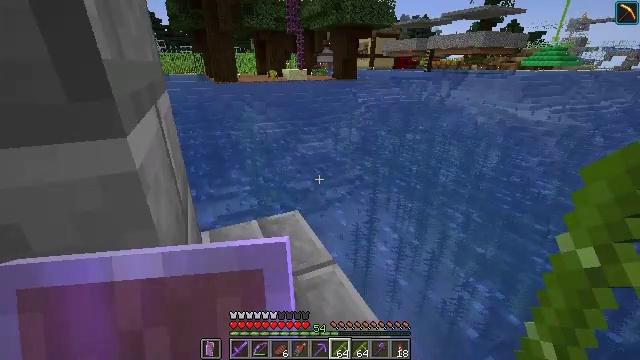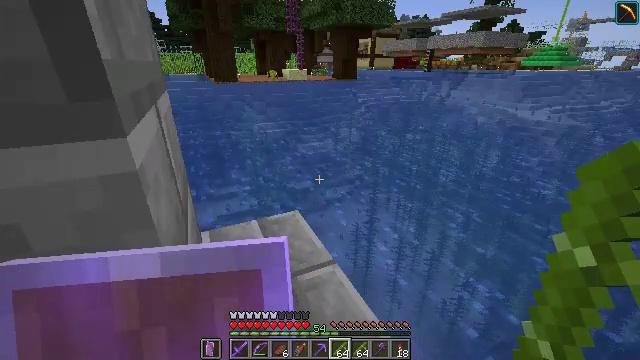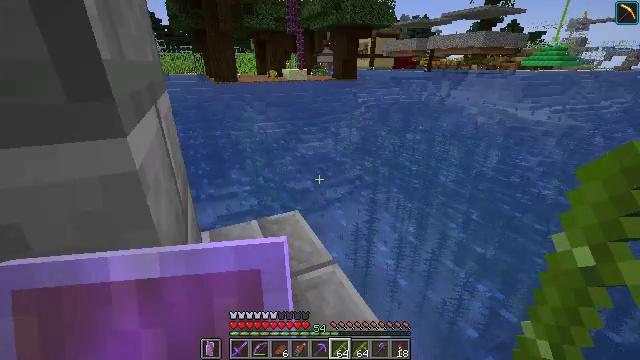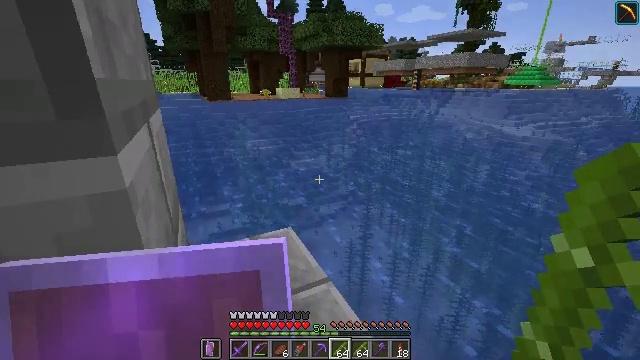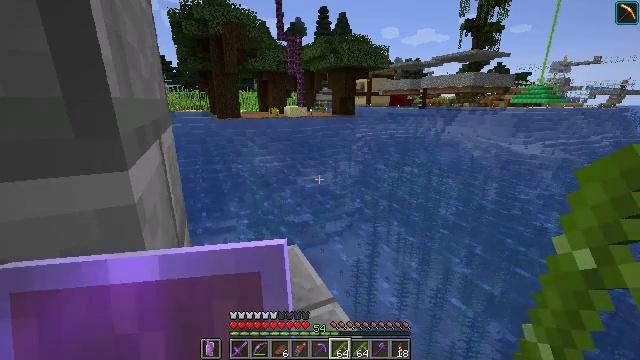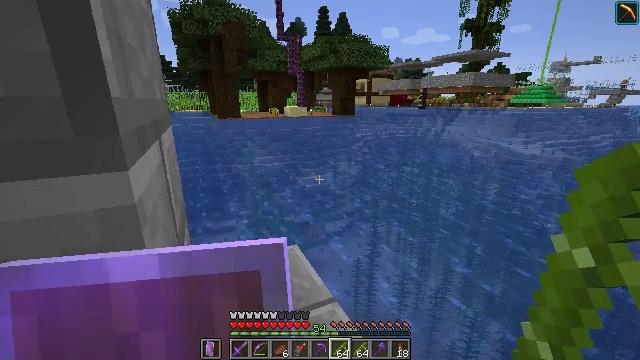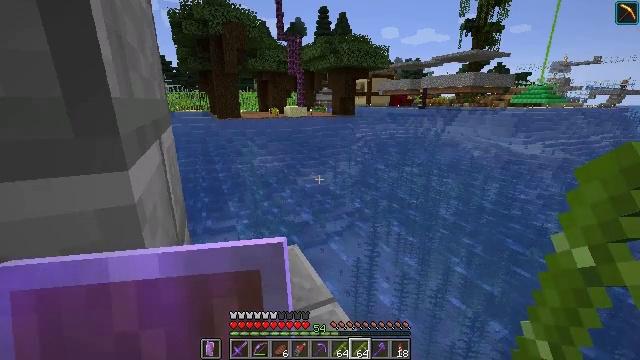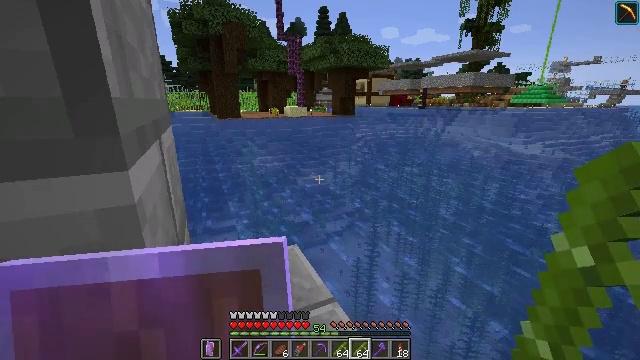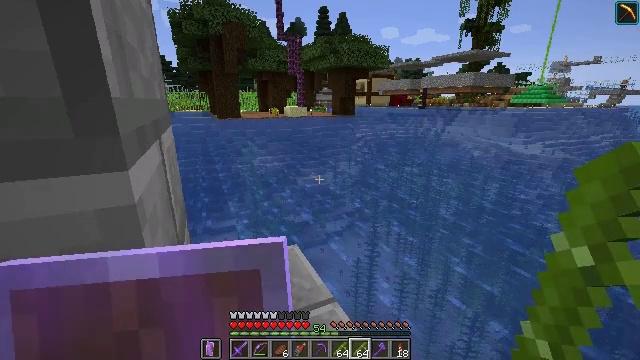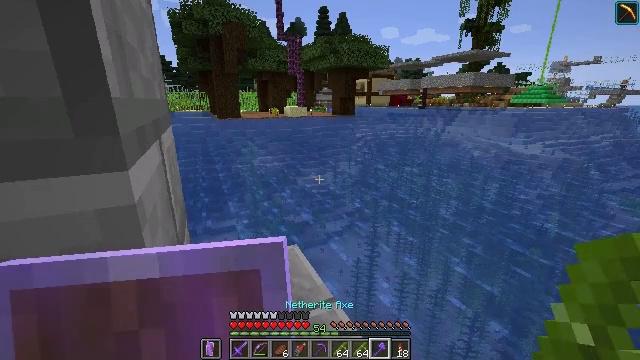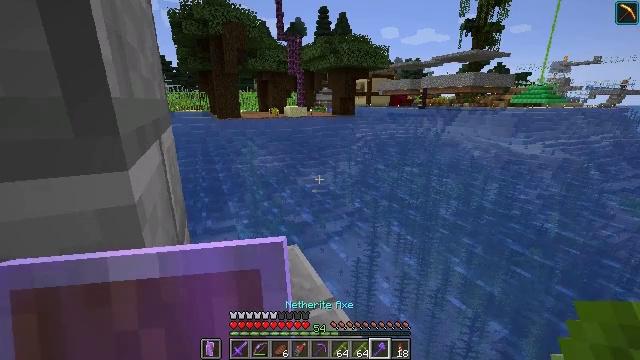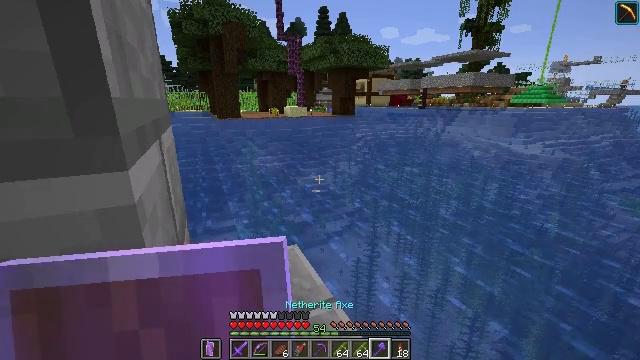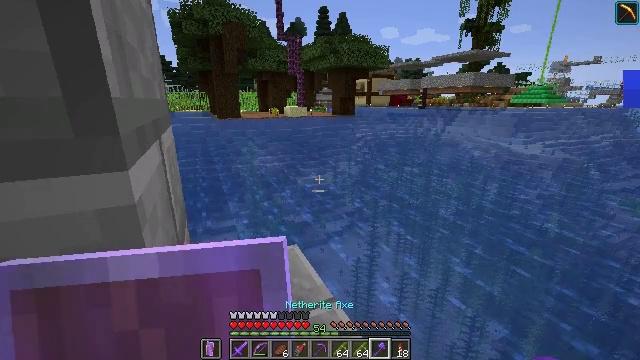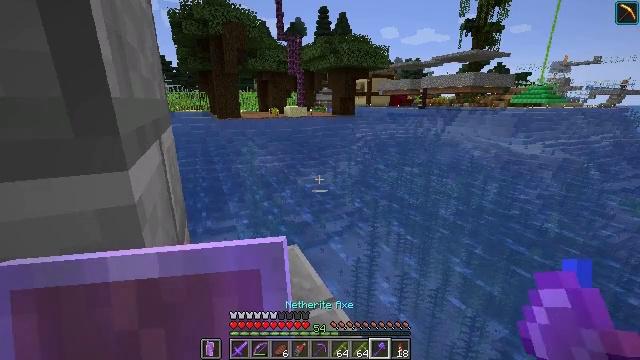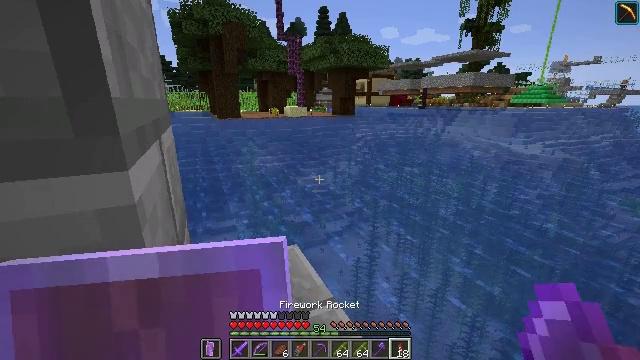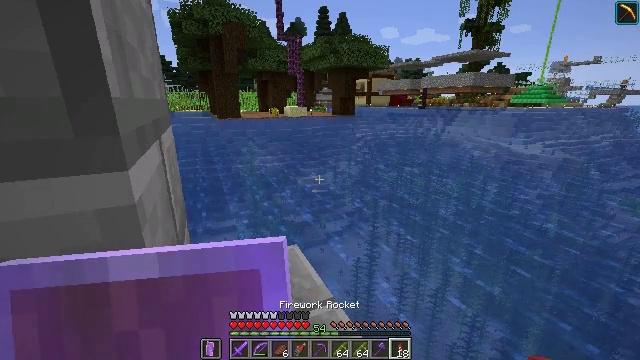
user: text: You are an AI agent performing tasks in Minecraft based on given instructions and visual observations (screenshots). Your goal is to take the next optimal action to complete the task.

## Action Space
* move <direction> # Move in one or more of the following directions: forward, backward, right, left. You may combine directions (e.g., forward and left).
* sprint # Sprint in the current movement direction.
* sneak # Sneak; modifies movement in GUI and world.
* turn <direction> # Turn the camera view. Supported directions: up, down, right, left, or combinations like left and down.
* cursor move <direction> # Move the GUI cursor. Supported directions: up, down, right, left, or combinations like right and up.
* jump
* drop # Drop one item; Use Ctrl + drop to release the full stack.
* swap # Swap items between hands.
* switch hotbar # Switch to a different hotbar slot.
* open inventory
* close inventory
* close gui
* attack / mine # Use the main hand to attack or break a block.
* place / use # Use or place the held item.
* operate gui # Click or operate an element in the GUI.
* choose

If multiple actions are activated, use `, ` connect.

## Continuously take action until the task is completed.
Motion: motion action
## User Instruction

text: Collect the brown shulker box for storage.
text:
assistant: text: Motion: no_op
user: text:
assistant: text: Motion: no_op
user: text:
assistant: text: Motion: turn right and up
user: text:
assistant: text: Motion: turn left and up
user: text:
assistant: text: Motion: no_op
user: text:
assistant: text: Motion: no_op
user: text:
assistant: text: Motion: no_op
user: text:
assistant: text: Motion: no_op
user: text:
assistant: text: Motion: no_op
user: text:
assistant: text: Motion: no_op
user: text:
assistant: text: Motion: no_op
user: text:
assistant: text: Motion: no_op
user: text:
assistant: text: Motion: no_op
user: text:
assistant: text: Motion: no_op
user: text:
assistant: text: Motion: no_op
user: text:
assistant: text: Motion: no_op
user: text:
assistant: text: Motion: no_op
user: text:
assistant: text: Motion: turn right
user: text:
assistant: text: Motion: turn right
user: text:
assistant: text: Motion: turn right and down
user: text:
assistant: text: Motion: turn right
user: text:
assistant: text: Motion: no_op
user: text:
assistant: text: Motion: no_op
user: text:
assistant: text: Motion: turn left
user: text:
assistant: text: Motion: turn left
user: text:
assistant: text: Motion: no_op
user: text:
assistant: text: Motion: no_op
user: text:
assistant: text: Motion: no_op
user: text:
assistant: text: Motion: no_op
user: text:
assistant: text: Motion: no_op